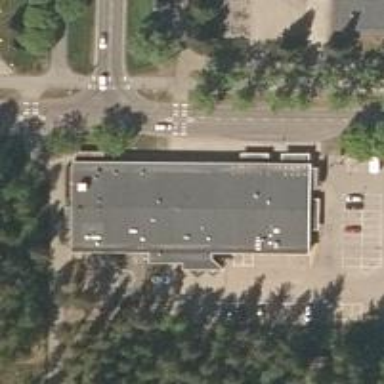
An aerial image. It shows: Supermarket.